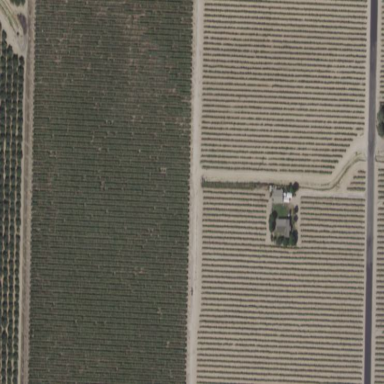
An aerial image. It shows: Beautiful vineyard in the countryside.